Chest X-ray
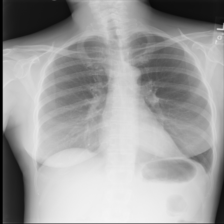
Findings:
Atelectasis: negative
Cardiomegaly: negative
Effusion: negative
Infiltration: negative
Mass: negative
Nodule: negative
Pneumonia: negative
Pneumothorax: negative
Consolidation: negative
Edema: negative
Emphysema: negative
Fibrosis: negative
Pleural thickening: negative
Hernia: negative